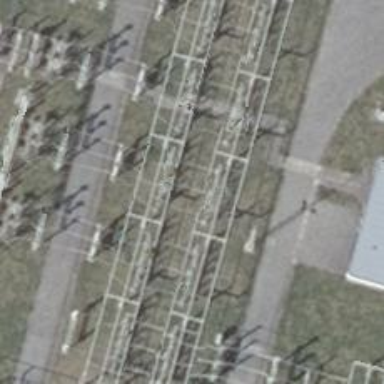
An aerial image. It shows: Power line with three cables in bay configuration.